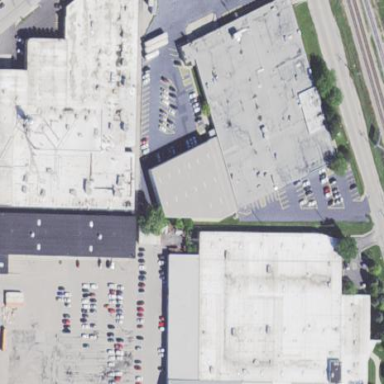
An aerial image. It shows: Industrial building.